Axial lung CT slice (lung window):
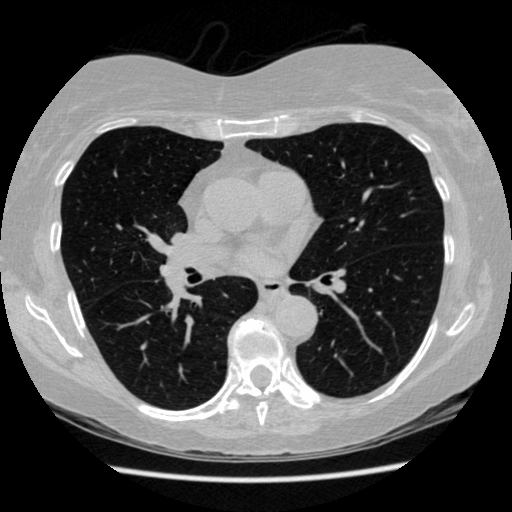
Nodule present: no